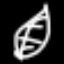
Label: leaf